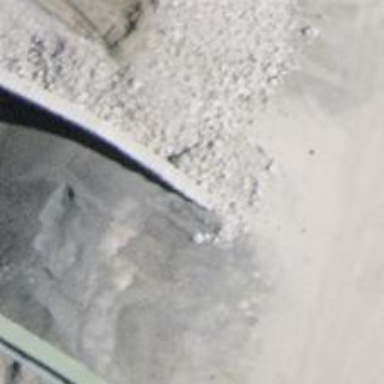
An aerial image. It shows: Wall barrier.